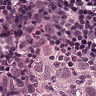
Metastatic tissue present: yes